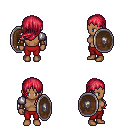
a pixel art fantasy rpg character, female body template, human, dark skin, steel arm armor, red pants, ruby red left-swept hairstyle, cloth bracers, shield, four views (front, back, left, right), 2x2 character sprite sheet, small pixel art, hard edges, no anti-aliasing